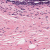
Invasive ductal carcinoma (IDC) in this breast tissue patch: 0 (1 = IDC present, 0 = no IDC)